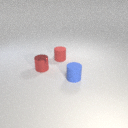
small blue rubber cylinder to the right of small red rubber cylinder